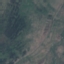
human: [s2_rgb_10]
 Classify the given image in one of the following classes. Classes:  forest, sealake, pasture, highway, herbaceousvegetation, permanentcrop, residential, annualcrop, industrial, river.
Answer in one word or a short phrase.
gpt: HerbaceousVegetation